Interaction volume radius: 10 \u00c5
Interaction volume height: 15 \u00c5
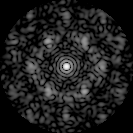
Disorder parameter: 0.6899